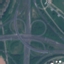
Land use / land cover: Highway